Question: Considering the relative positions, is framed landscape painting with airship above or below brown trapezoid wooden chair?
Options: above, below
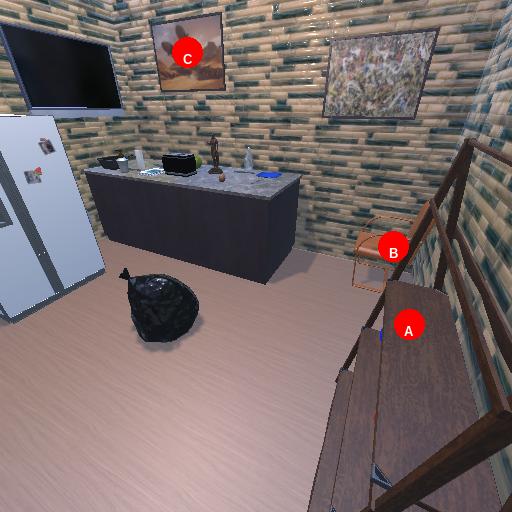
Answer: above